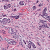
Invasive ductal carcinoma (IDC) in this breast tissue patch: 1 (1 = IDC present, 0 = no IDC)